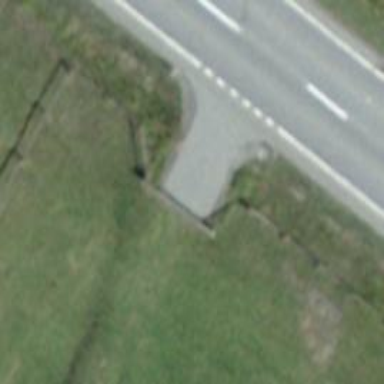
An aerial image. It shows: Gate.